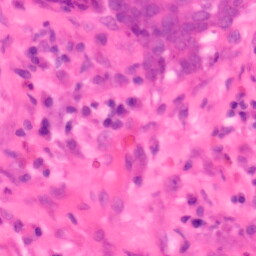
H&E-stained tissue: Colon